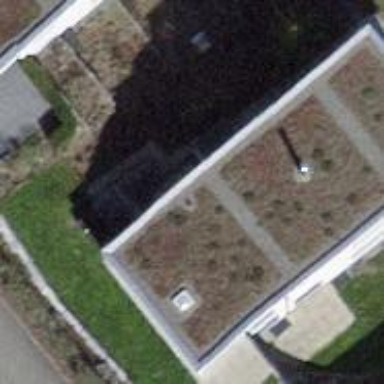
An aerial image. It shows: Detached building with flat roof.